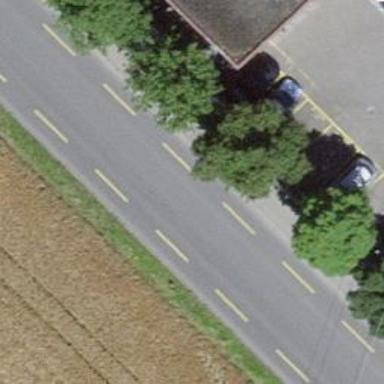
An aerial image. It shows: Secondary road with asphalt surface and dedicated cycle lane.